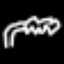
Label: palm tree